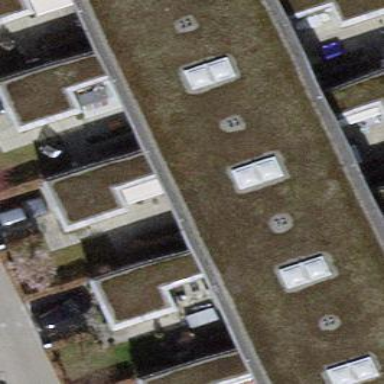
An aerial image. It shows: House with flat roof.